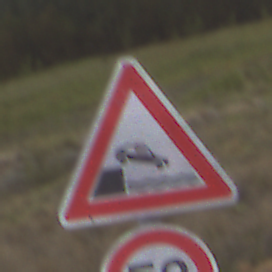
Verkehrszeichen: Ufer
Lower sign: Geschwindigkeit50
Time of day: Midday
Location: Outdoor (Nature)
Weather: Overcast
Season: NotSpecified
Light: Natural